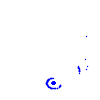
Particle: proton